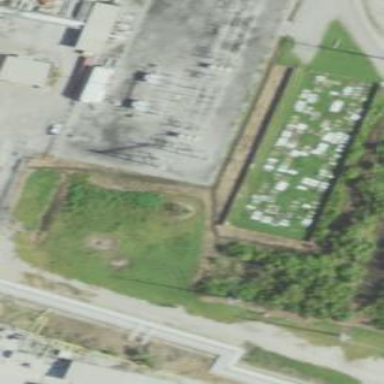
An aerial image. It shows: Cemetery.